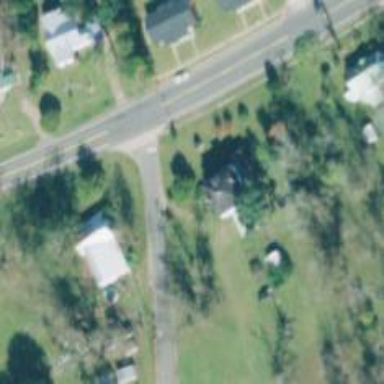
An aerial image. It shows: Residential road.